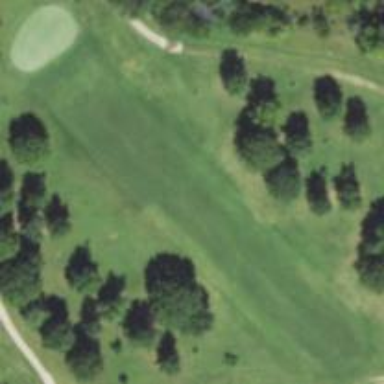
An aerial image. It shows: Grassy area designated as golf fairway.